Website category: university
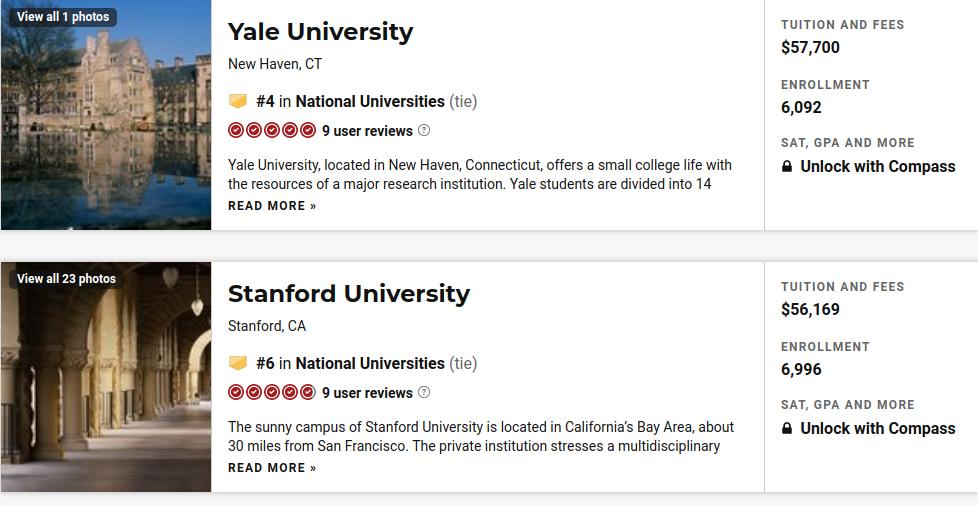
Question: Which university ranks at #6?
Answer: Stanford University

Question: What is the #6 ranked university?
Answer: Stanford University

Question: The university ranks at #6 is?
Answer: Stanford University

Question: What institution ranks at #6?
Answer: Stanford University